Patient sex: M
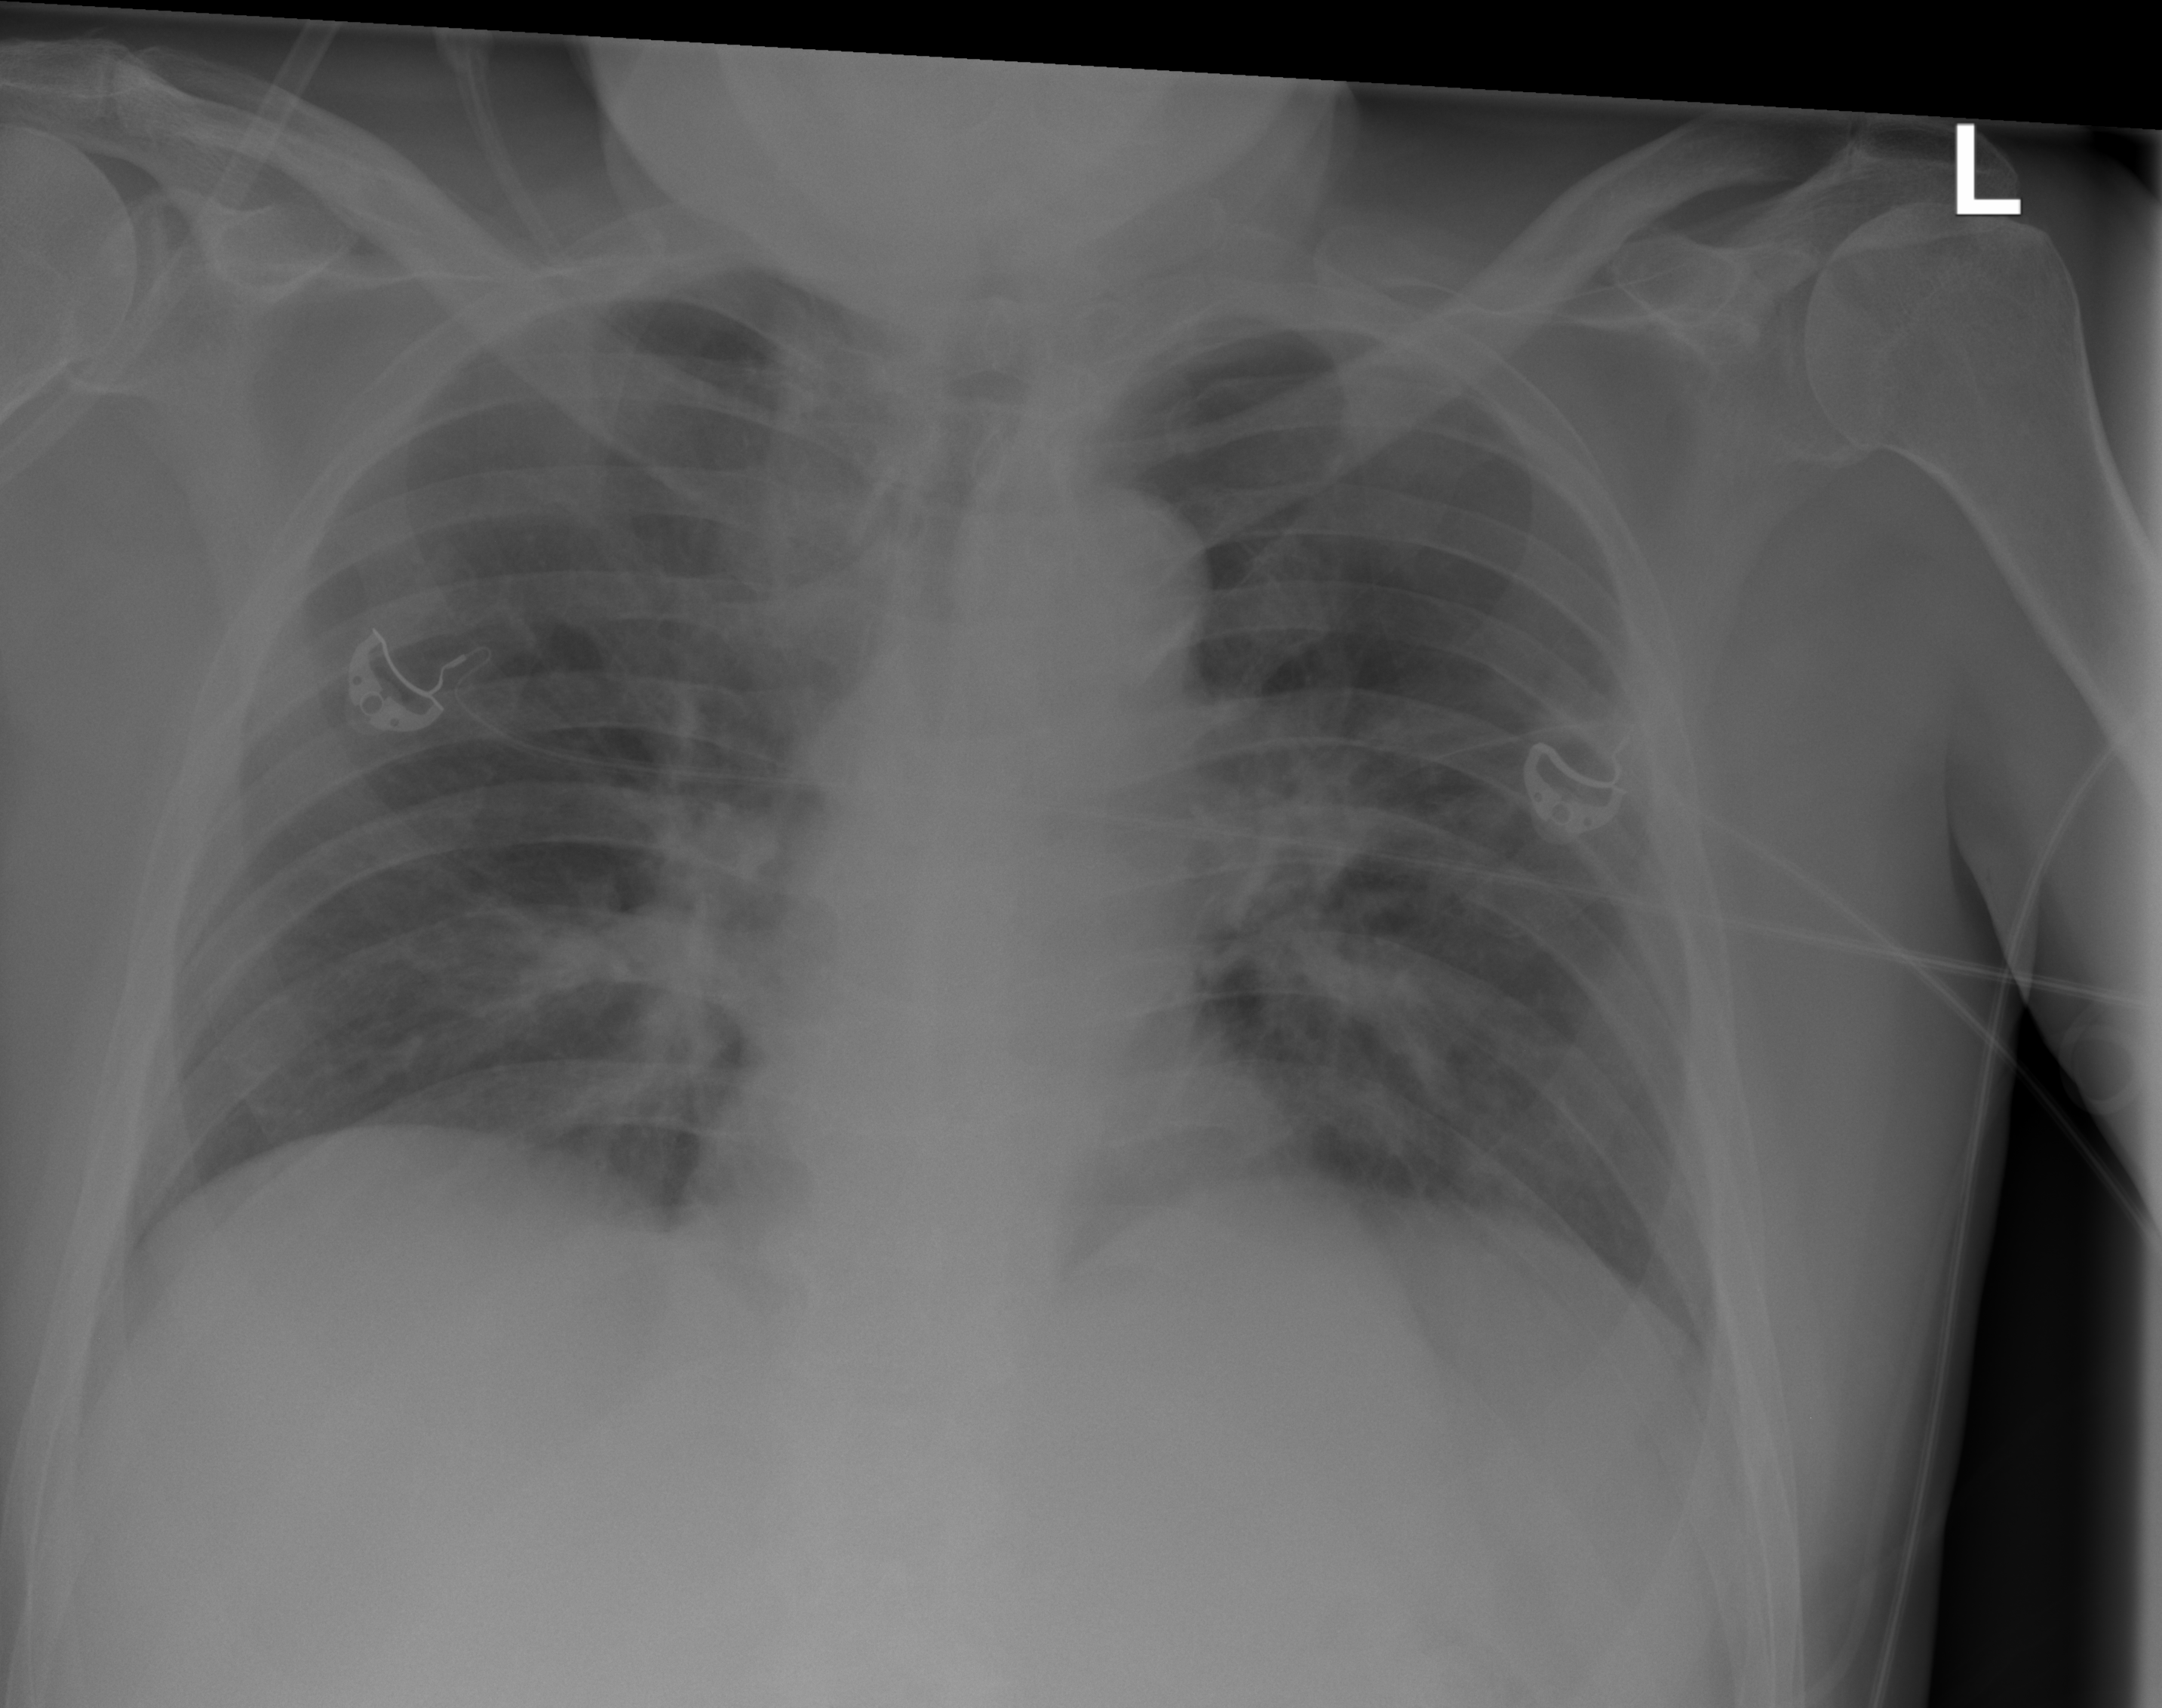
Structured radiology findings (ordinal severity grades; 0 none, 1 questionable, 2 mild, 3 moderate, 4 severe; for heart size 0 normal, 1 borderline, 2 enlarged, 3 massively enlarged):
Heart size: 0
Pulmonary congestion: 1
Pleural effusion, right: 0
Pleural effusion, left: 0
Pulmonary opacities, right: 0
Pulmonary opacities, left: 0
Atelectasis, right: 2
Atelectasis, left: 2